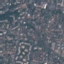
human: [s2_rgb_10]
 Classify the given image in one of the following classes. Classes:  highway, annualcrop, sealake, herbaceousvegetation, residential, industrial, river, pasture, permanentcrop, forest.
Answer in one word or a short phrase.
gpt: Residential